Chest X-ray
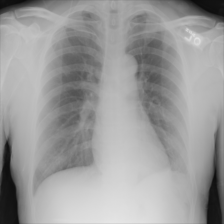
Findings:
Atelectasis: negative
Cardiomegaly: negative
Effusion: negative
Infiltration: negative
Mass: negative
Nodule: negative
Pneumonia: negative
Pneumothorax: negative
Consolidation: negative
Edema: negative
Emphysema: negative
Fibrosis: negative
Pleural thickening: negative
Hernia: negative